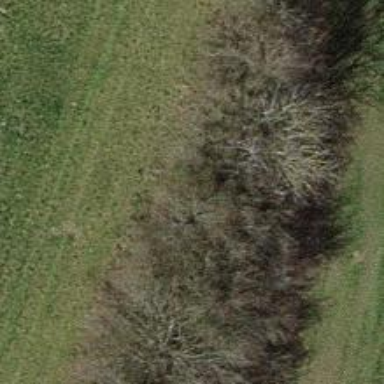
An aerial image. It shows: Row of trees in natural setting.